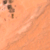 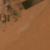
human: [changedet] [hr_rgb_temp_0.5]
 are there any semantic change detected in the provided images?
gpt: A small green area has been built near the housing development.